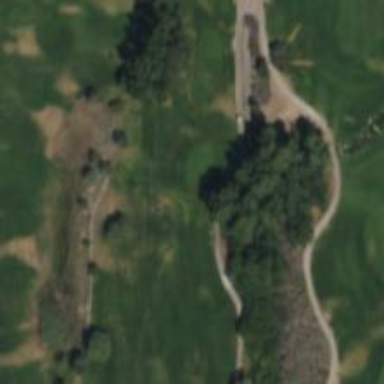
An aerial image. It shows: Pathway for golf carts.